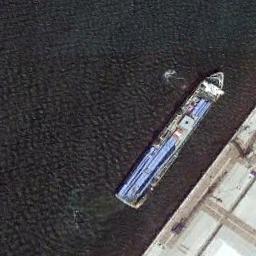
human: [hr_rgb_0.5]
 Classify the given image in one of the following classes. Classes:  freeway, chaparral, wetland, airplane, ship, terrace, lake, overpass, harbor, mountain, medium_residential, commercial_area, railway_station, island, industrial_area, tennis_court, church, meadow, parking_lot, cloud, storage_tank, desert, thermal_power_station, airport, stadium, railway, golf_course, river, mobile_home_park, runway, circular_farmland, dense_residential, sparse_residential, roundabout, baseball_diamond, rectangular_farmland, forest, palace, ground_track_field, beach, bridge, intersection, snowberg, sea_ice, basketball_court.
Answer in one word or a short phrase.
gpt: ship